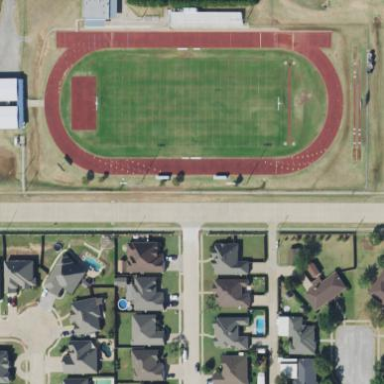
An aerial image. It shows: Athletics track located on leisure land.